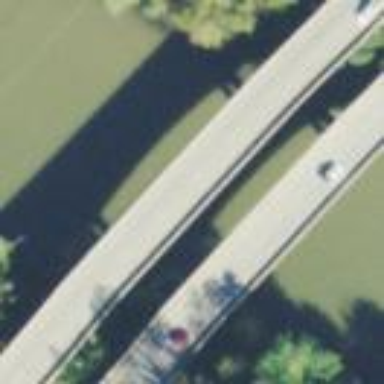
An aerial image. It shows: Man-made bridge.